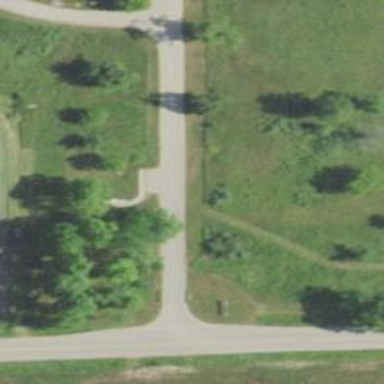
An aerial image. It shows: Service road.